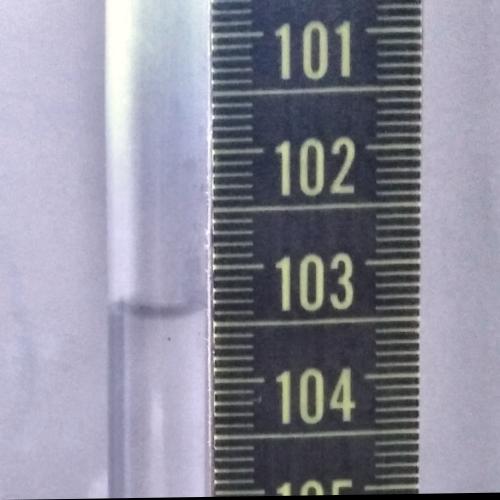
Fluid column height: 103.4 cm